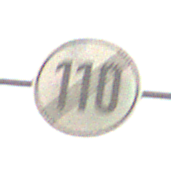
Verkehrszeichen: EndeGeschwindigkeit110
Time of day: SunriseSunset
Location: Outdoor (RoadRail)
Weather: Clear
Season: NotSpecified
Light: Natural